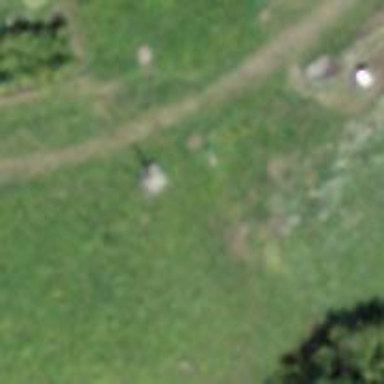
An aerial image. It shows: Historic wayside cross.